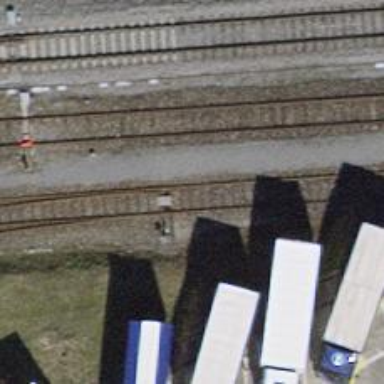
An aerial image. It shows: Railway switch.